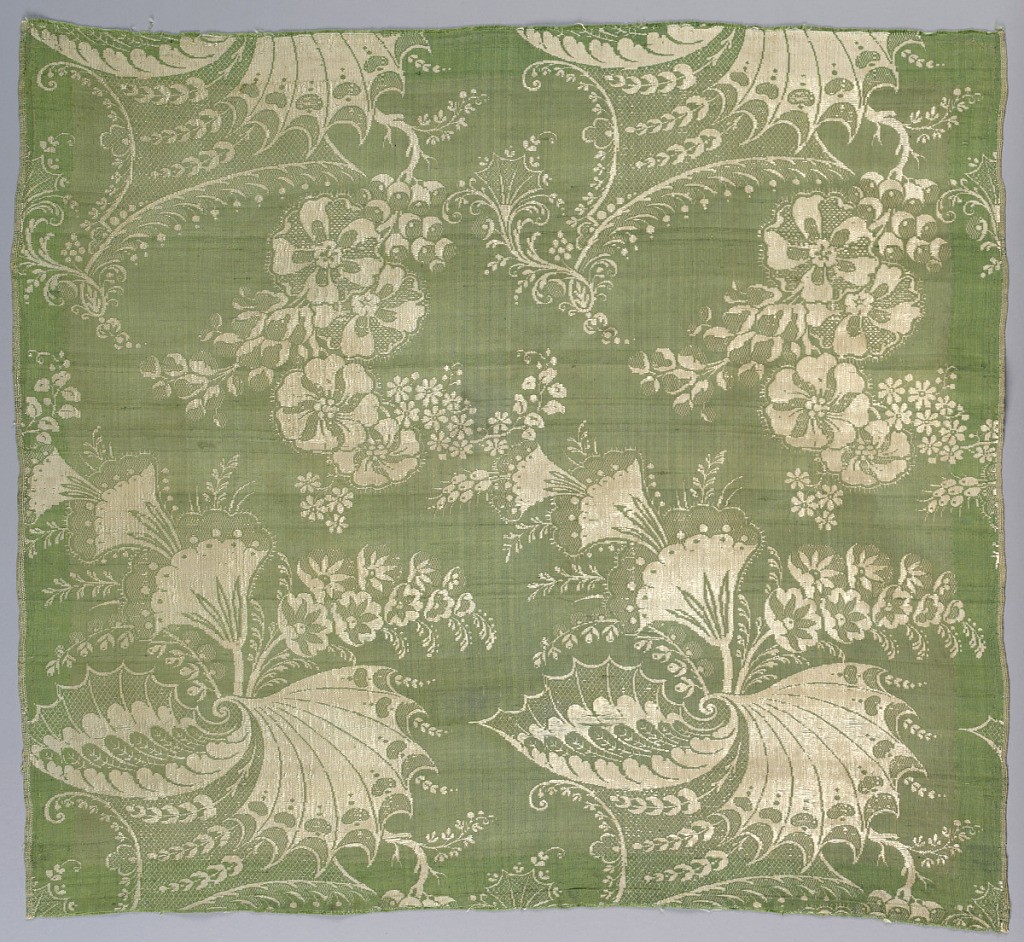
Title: Textile
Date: early 18th century
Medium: silk Technique: compound weave
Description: Large scale pattern of serpentine of fantastic flowers rising from rocaille forms, in white on a green ground.